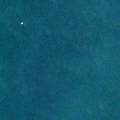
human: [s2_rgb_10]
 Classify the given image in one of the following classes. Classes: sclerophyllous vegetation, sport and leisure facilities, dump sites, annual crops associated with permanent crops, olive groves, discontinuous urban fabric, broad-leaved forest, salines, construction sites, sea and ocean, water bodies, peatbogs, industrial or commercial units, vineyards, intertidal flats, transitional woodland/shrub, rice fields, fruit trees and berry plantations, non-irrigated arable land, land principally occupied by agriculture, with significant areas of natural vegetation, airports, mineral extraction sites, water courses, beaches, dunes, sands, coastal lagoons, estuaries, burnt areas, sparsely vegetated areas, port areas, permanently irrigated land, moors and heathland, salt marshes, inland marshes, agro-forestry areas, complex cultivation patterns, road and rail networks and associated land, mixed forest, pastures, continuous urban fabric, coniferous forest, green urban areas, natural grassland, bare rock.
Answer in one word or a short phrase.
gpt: sea and ocean